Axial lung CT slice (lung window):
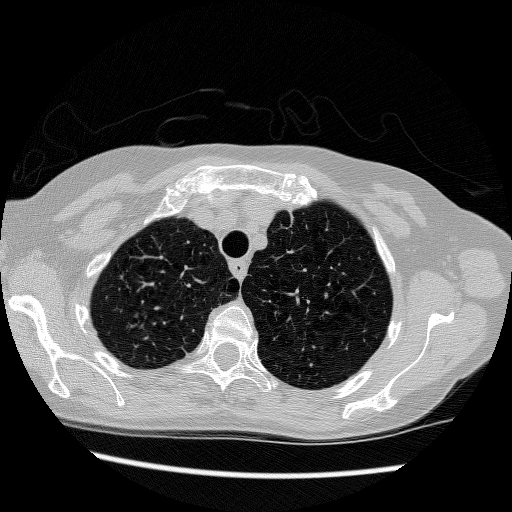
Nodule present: no